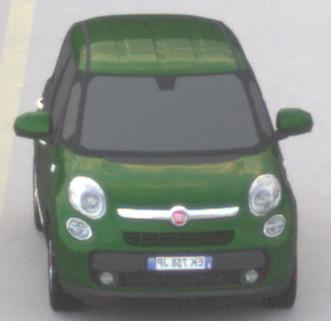
Make: Fiat
Model: 500L 1.4 16V
Detailed model: 500L (199)
Model produced from: 2012/10
Model produced until: 2017/05
Doors: 5
Color: green
Road condition: dry road
Daytime: sunrise or sunset
Contrast: low contrast